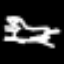
Label: frog